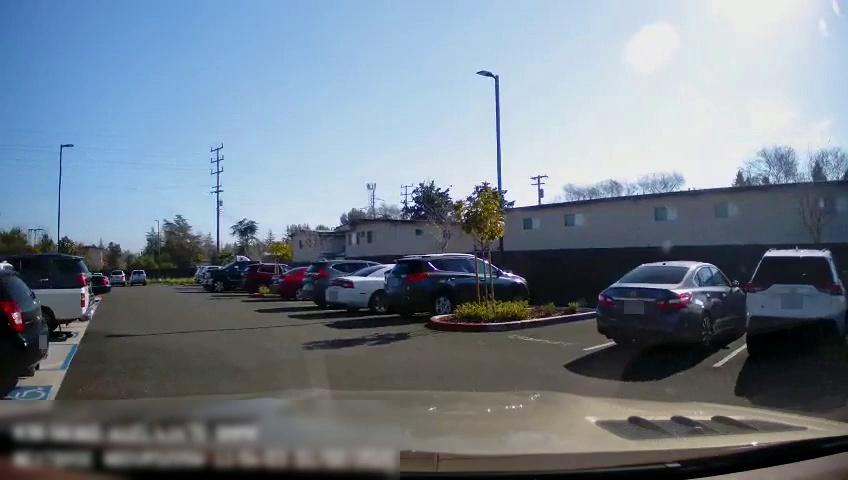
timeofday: Day
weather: Sunny
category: Drivable Space
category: Vehicles | Car
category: Vehicles | SUV
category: Vehicles | SUV
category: Vehicles | SUV
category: Vehicles | Truck
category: Vehicles | SUV
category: Vehicles | Car
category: Vehicles | Car
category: Vehicles | SUV
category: Vehicles | Car
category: Vehicles | SUV
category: Vehicles | Truck
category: Vehicles | SUV
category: Vehicles | Truck
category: Vehicles | SUV